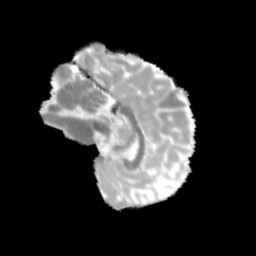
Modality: MD
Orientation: sagittal
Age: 10
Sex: female
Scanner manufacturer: siemens
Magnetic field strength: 3 T
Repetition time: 3.8 s
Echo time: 0.07 s